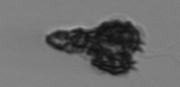
Label: Syracosphaera_pulchra